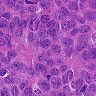
Metastatic tissue present: yes